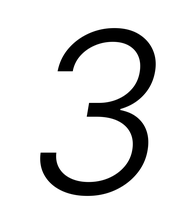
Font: Inter-Italic_Light_Italic